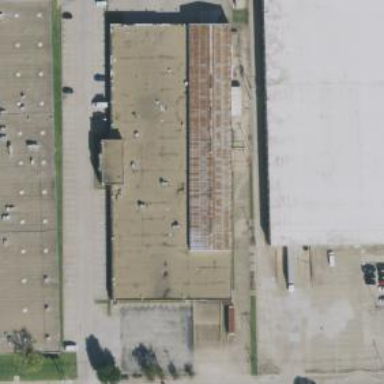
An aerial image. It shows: Warehouse.